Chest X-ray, PA view. Patient: 56 years old, sex F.
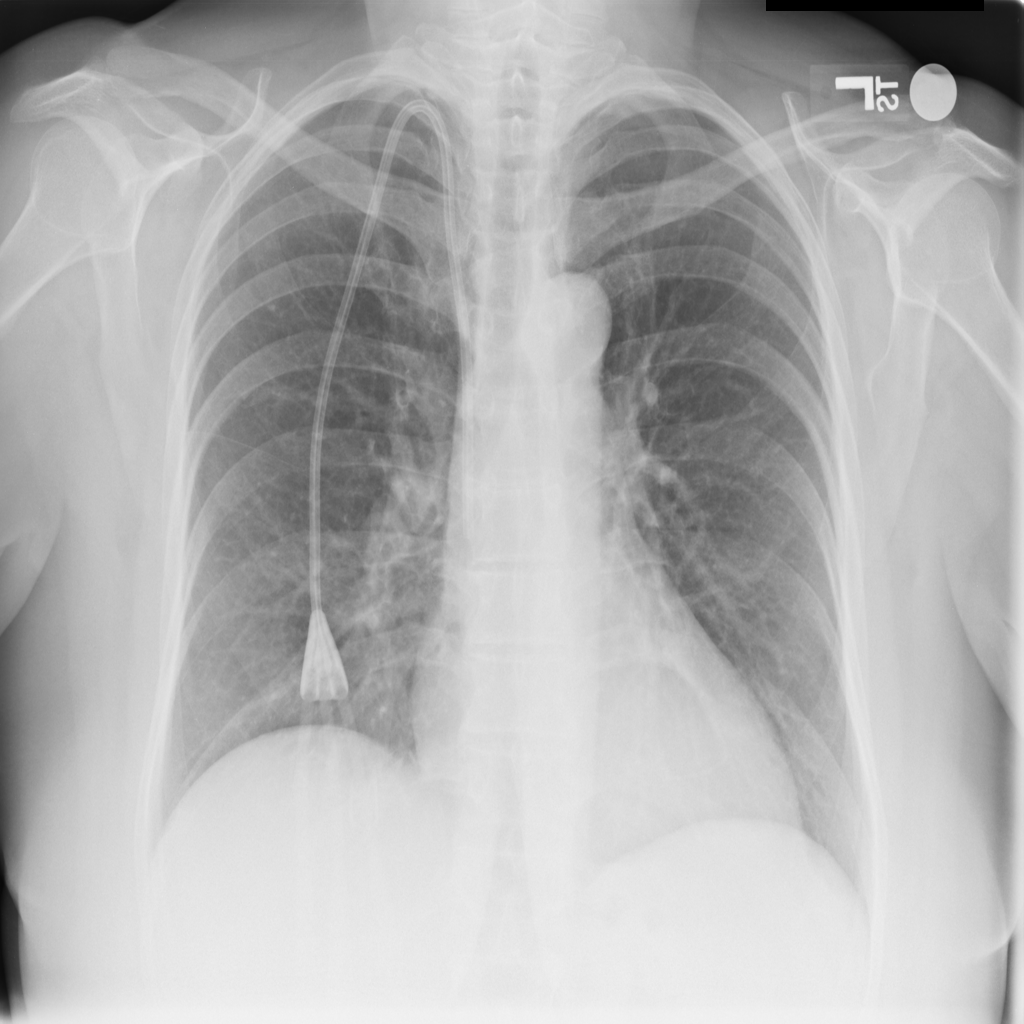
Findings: No Finding